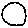
Label: circle